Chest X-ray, PA view. Patient: 27 years old, sex M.
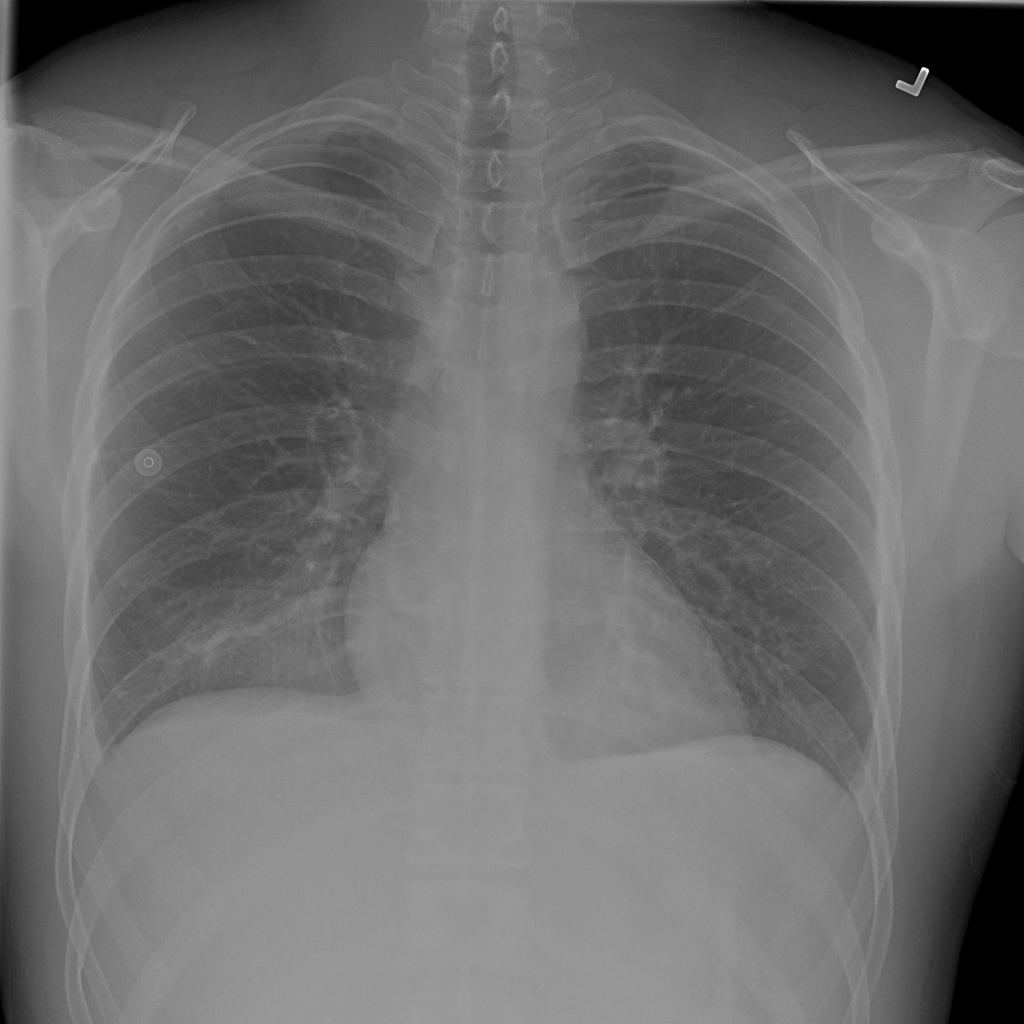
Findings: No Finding